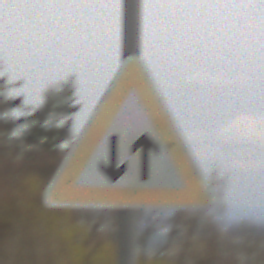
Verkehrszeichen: Gegenverkehr
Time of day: MorningAfternoon
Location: Outdoor (Suburban)
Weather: Overcast
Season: NotSpecified
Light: Natural